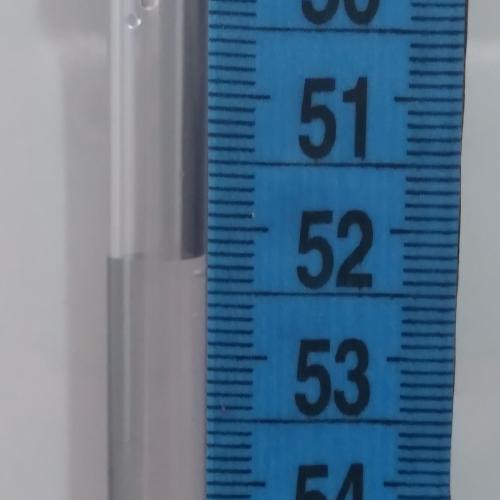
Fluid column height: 52.2 cm